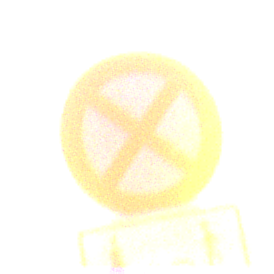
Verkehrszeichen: AbsolutesHalteverbot
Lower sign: CarsharingfahrzeugeFrei
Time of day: SunriseSunset
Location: Outdoor (RoadRail)
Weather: PartlyCloudy
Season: NotSpecified
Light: Natural